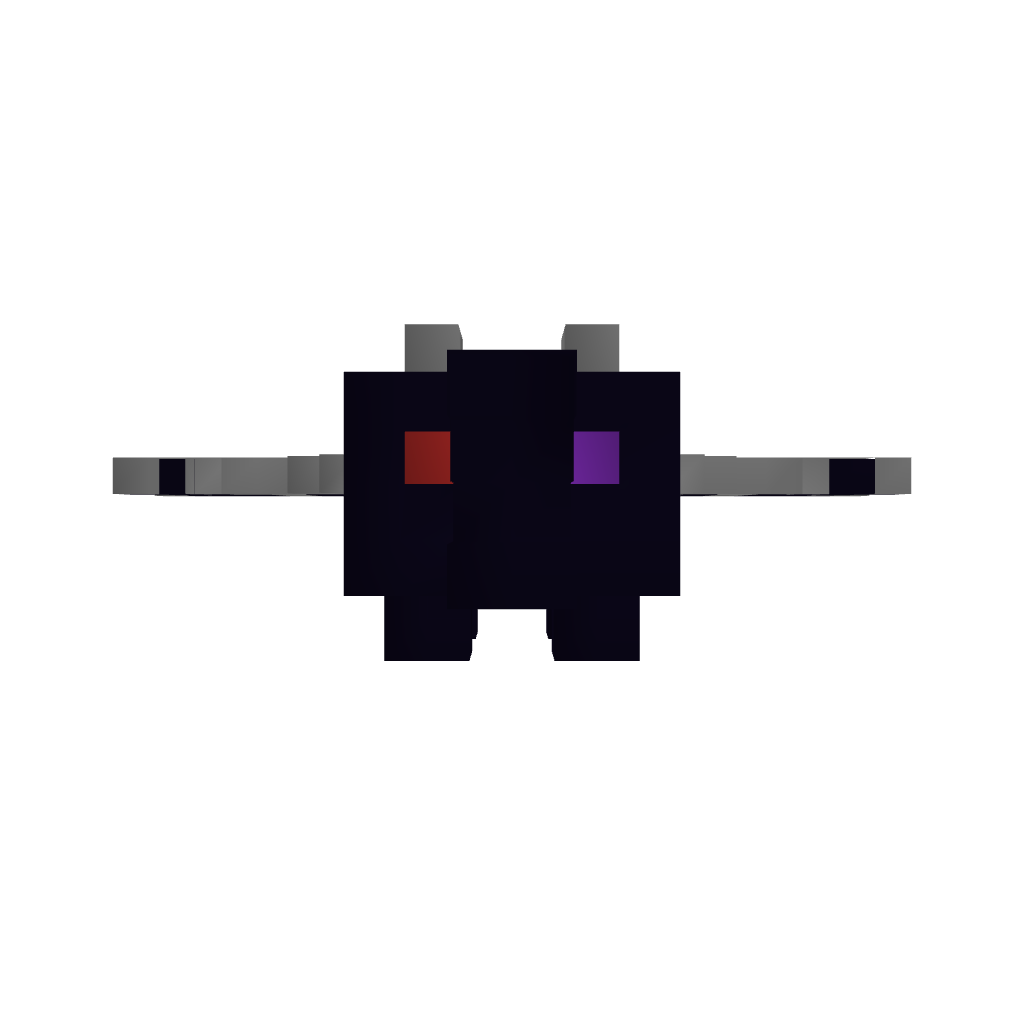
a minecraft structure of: EnderDragon